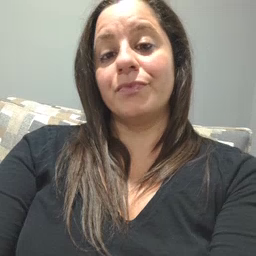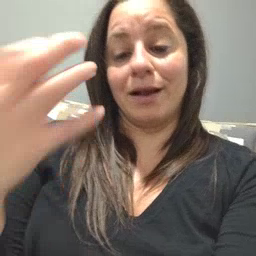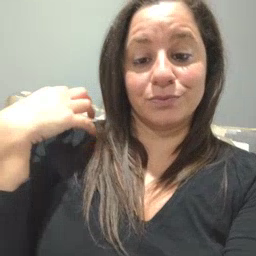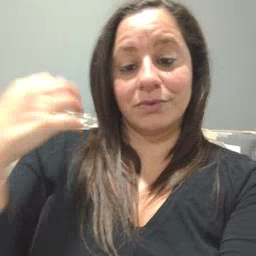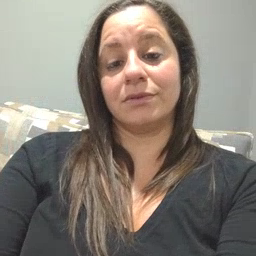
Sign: outside